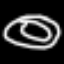
Label: donut